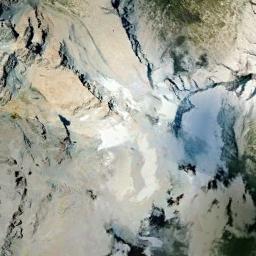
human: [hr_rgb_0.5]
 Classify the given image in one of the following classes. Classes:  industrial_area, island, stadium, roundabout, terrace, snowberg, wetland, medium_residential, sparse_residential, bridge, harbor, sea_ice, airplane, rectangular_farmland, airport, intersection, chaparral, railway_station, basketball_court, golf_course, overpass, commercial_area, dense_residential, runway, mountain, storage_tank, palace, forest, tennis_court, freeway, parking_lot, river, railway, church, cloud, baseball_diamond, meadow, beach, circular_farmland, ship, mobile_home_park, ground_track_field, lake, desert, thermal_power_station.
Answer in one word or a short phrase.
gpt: snowberg